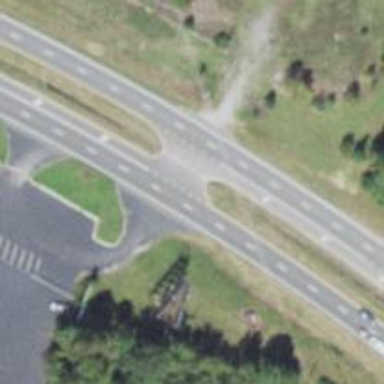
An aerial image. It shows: Trunk link highway.